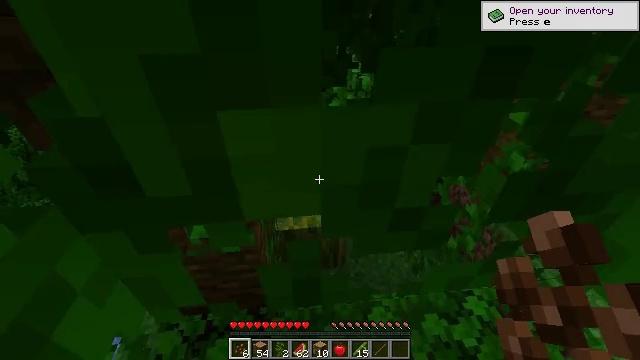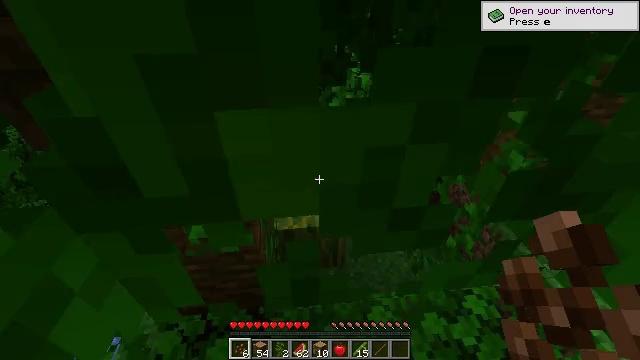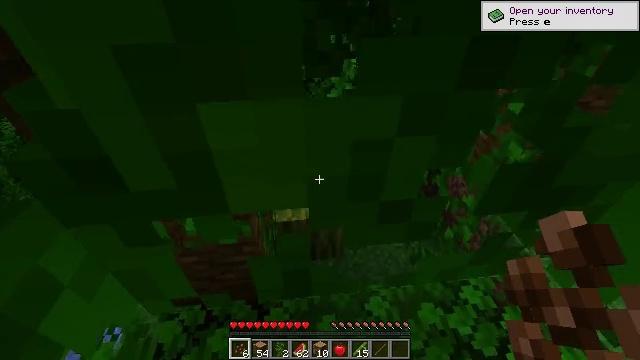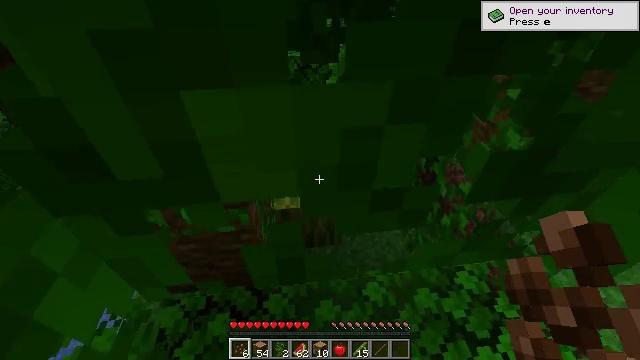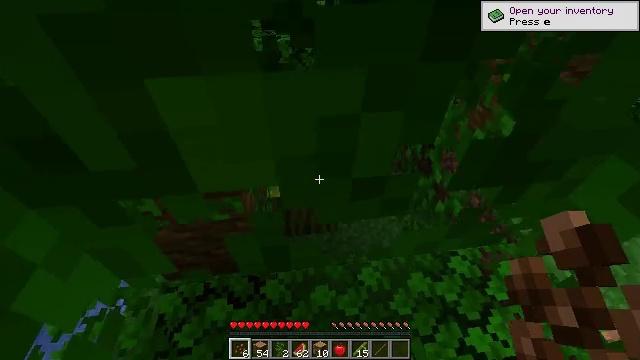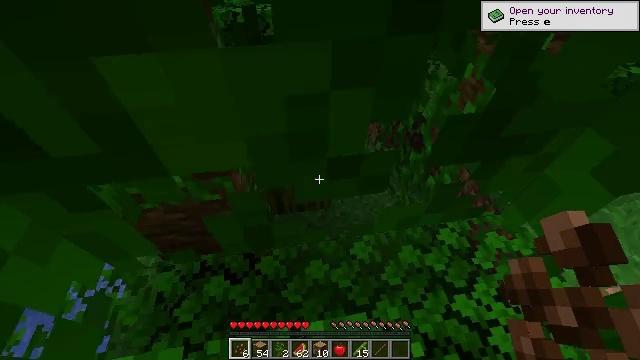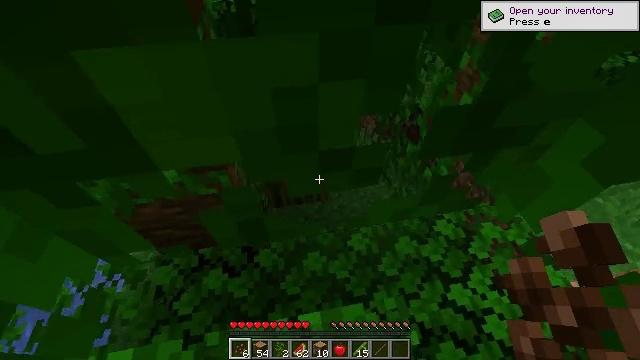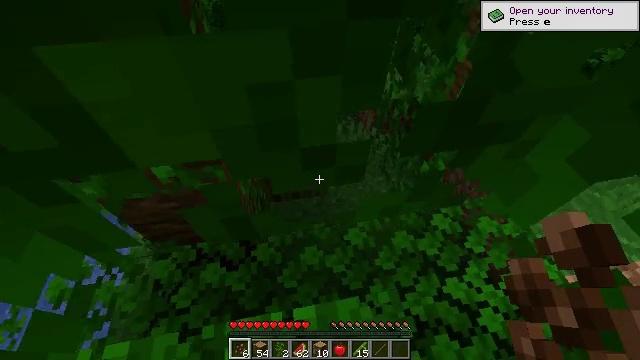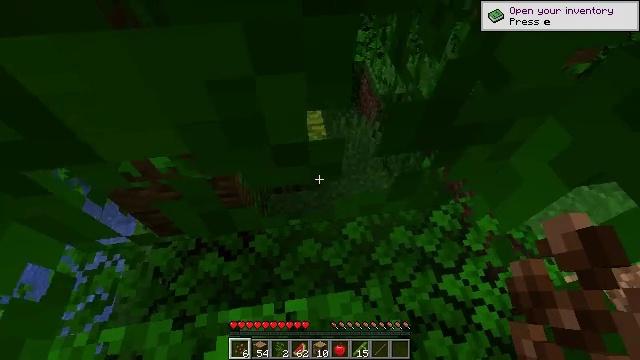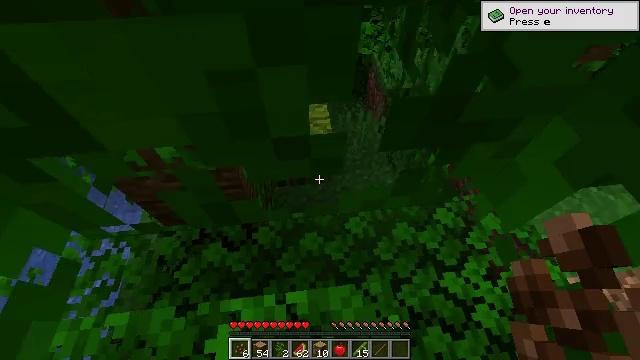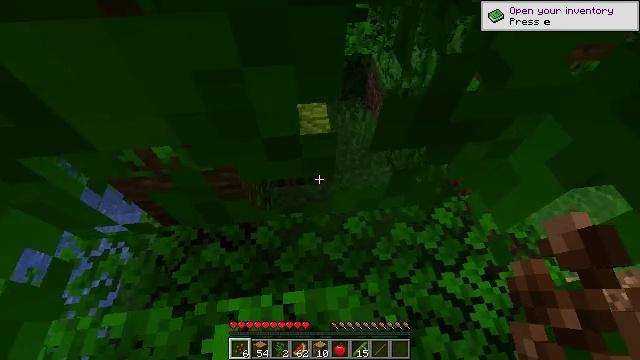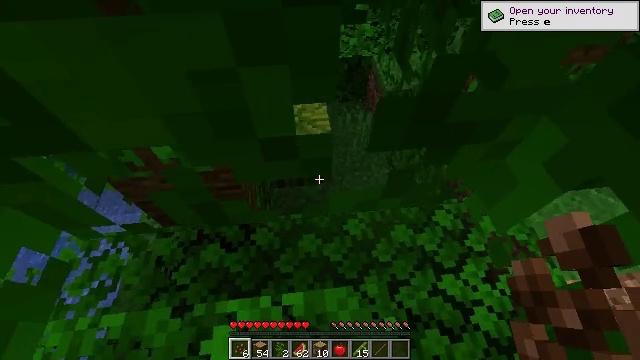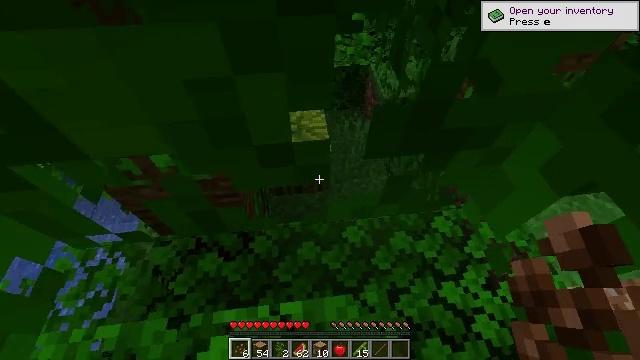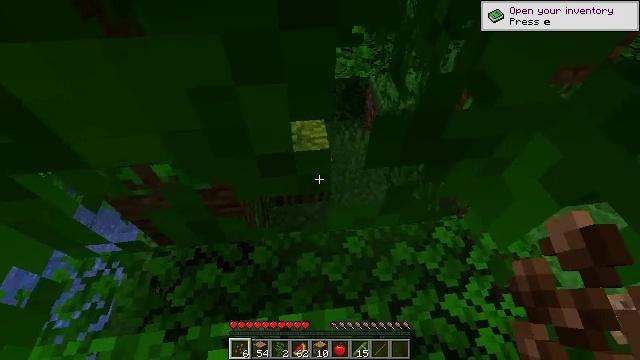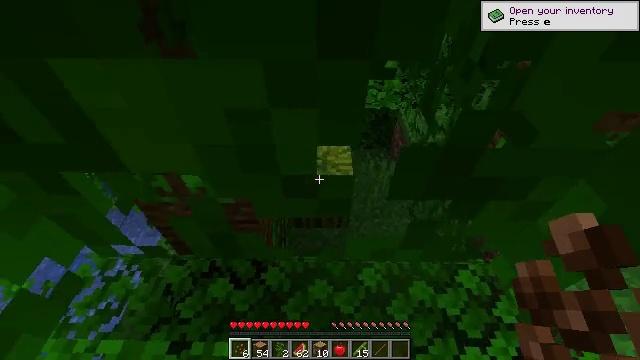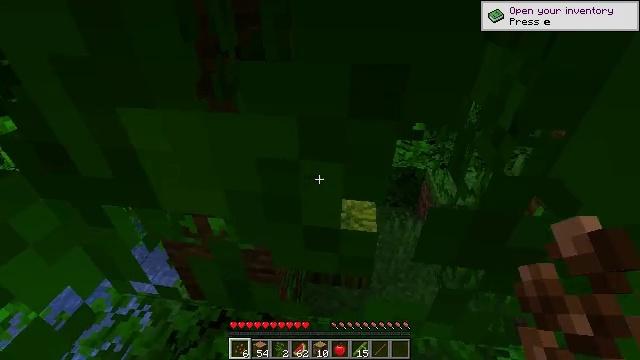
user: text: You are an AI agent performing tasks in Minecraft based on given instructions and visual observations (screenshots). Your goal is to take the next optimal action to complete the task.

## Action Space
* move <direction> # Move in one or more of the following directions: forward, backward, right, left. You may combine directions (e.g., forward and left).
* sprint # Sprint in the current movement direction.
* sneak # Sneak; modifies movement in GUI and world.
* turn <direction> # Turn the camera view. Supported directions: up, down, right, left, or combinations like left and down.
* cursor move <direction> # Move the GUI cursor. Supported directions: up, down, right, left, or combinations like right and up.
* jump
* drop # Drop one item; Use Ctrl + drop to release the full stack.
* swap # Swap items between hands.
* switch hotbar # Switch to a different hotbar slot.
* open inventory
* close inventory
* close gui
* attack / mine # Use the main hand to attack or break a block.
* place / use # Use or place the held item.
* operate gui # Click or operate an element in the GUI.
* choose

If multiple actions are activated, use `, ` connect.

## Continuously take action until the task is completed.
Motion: motion action
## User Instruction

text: Clear the jungle leaves to make way.
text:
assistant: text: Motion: move forward
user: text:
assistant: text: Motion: move forward, turn down
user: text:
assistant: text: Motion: move forward, turn down
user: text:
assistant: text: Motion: move forward, turn down
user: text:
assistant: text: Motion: move forward, turn right and down
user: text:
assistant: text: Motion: move forward, turn down
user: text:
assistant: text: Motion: move forward, turn down
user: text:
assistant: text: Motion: move forward, turn left and down
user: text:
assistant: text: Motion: turn left and down
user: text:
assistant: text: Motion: no_op
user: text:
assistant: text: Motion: no_op
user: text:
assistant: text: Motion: turn up
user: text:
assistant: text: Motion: turn up
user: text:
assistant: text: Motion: turn left and up
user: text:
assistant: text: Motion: turn left and up, attack / mine
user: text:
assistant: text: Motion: turn left and up, attack / mine
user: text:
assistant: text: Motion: attack / mine
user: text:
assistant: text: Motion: attack / mine
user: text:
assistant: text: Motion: attack / mine
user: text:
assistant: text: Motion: attack / mine
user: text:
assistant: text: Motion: turn right, attack / mine
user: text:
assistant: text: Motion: turn right, attack / mine
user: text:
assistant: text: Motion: turn right, attack / mine
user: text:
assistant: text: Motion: attack / mine
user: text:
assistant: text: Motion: attack / mine
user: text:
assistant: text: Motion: attack / mine
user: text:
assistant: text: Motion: attack / mine
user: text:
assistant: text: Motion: attack / mine
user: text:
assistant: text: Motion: turn down, attack / mine
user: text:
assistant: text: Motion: attack / mine